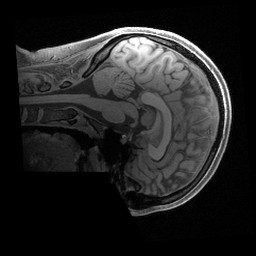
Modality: T1w
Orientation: sagittal
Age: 28
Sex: female
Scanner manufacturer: siemens
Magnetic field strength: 3 T
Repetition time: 2.4 s
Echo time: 0.00241 s